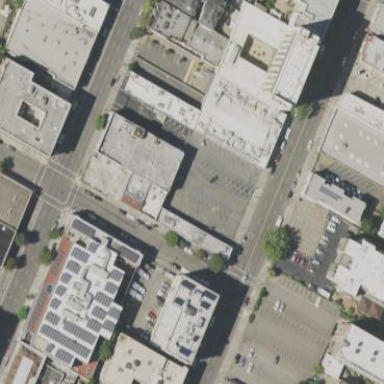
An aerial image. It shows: Surface for parking.